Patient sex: M
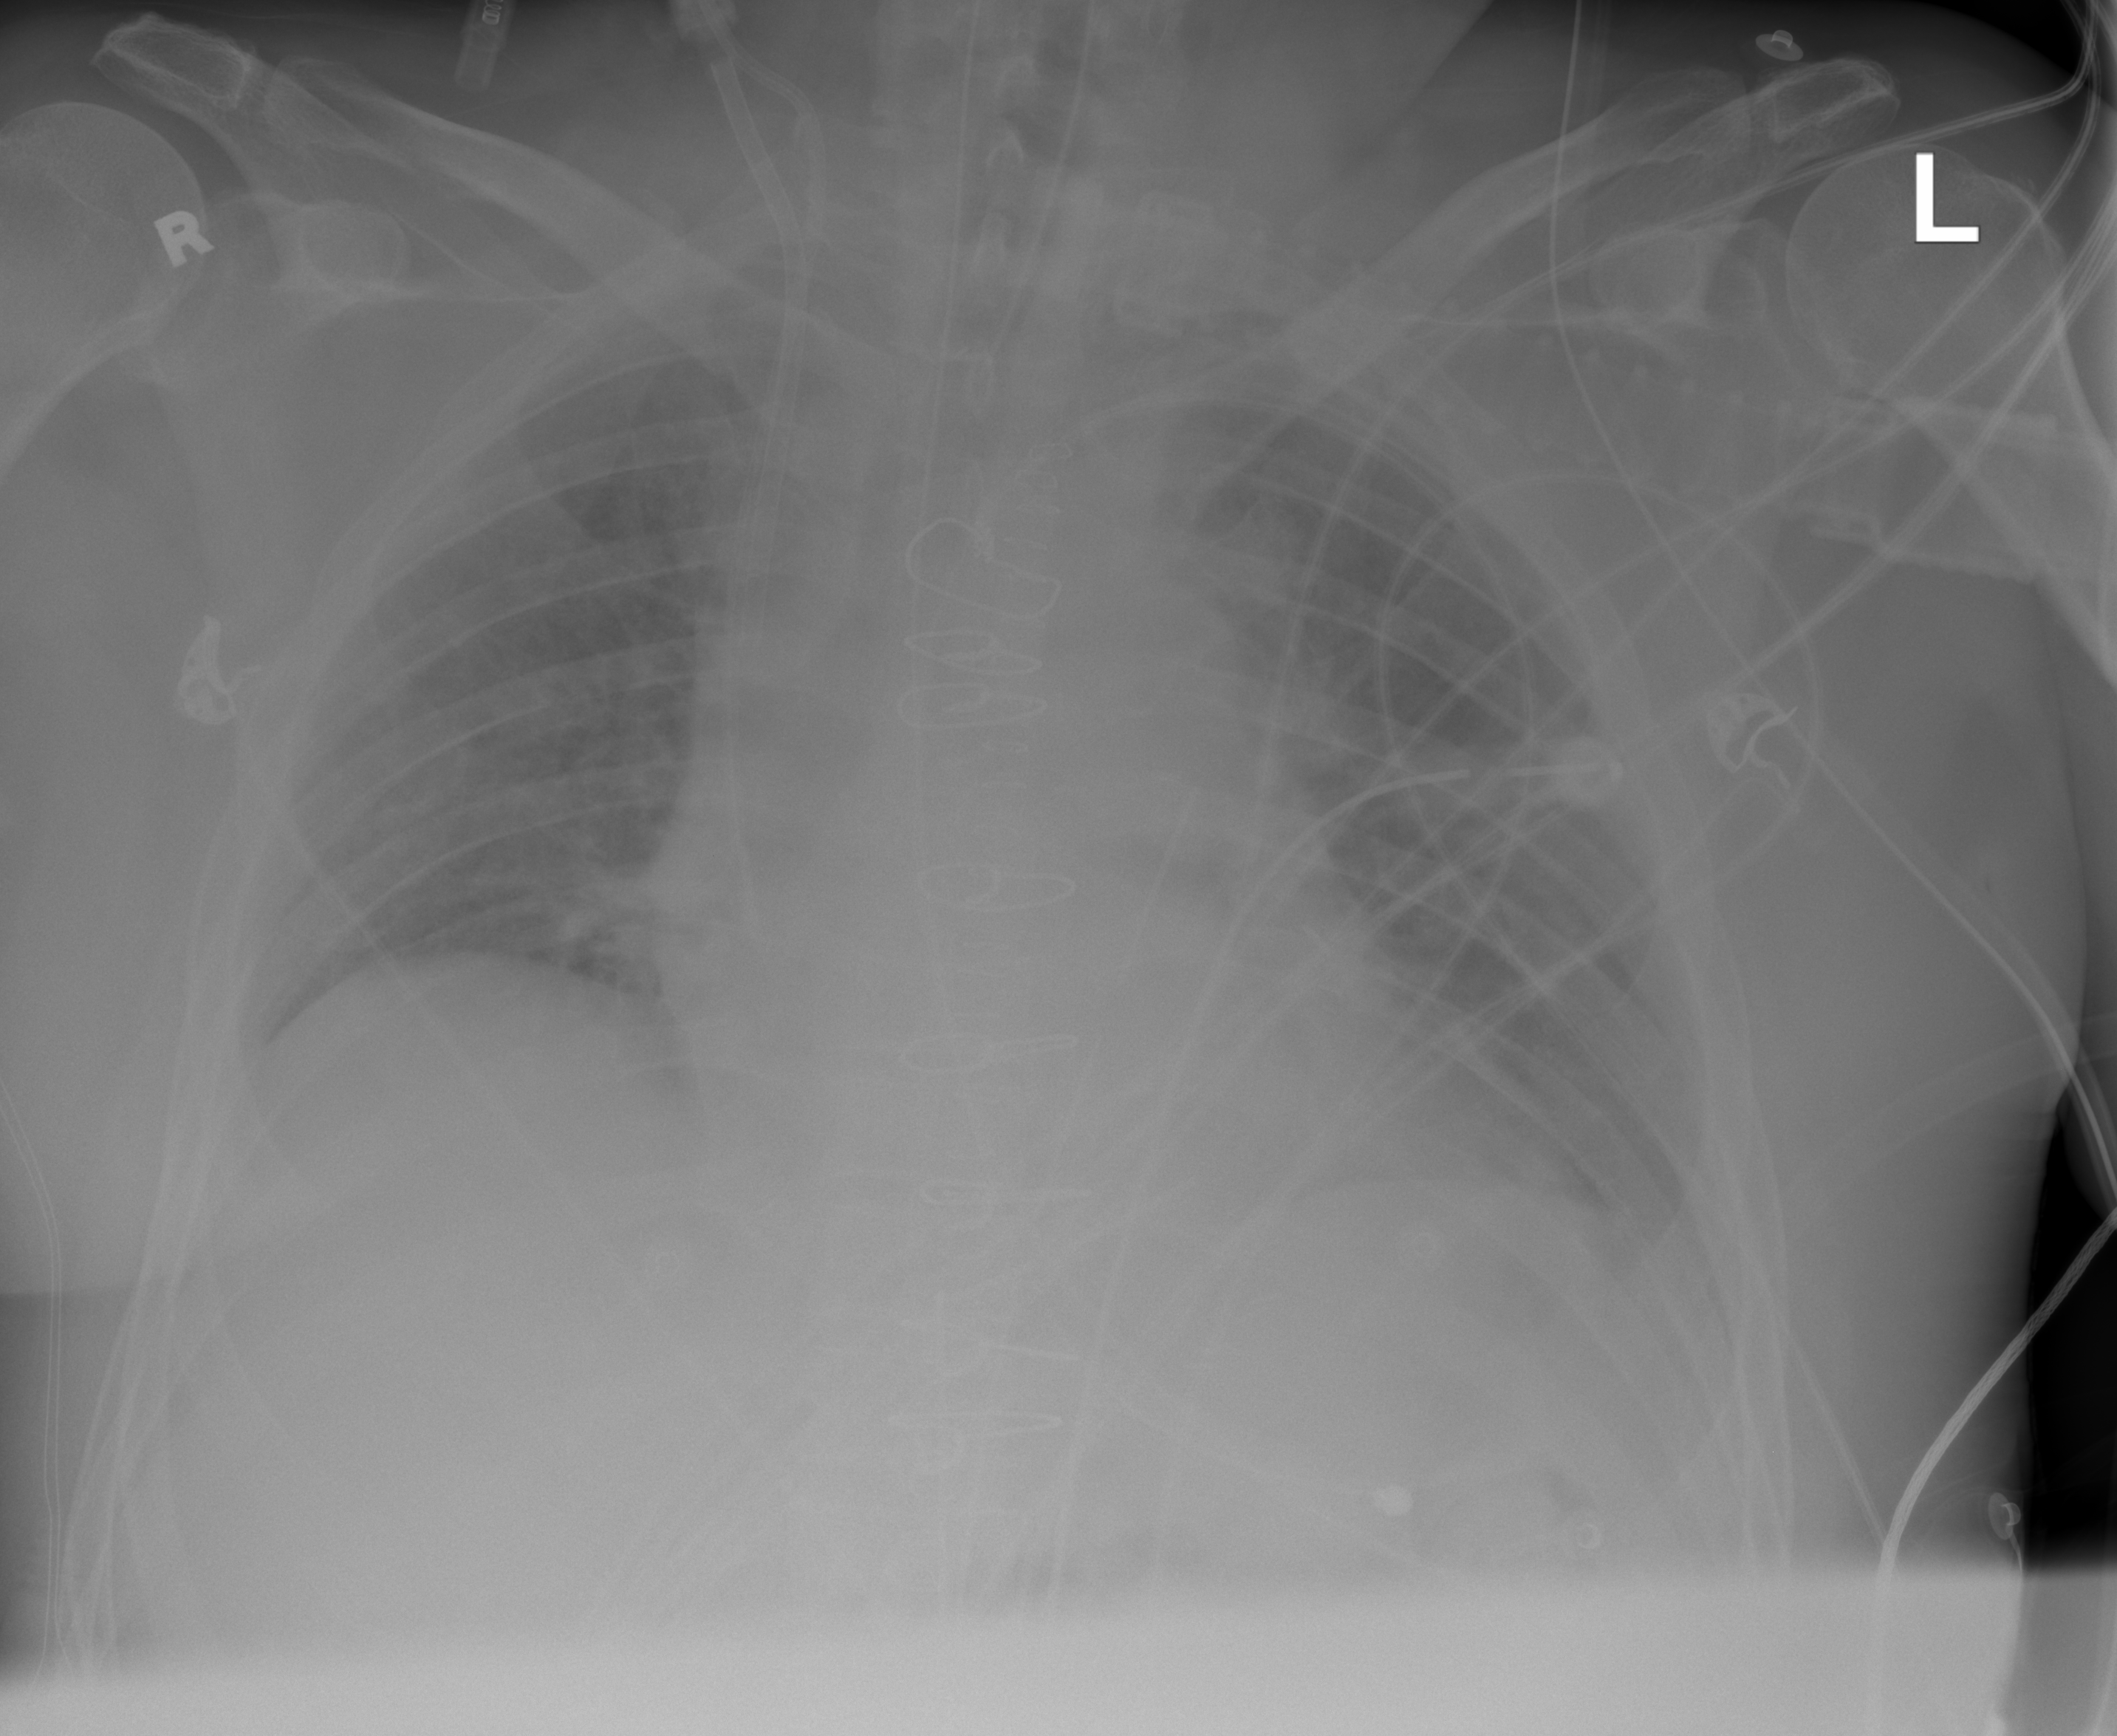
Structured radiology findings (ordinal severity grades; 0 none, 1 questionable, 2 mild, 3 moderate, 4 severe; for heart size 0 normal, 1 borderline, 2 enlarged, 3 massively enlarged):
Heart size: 0
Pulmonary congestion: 3
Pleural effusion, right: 0
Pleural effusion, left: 1
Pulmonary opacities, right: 0
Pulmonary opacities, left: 0
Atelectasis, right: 0
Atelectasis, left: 2